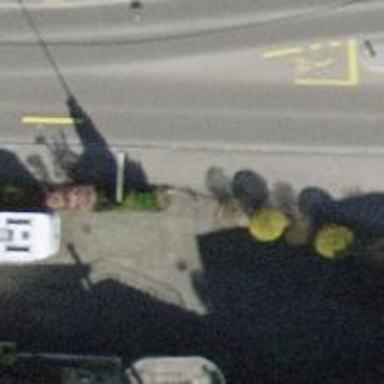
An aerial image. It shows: Asphalt sidewalk along the footway.